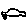
Label: car